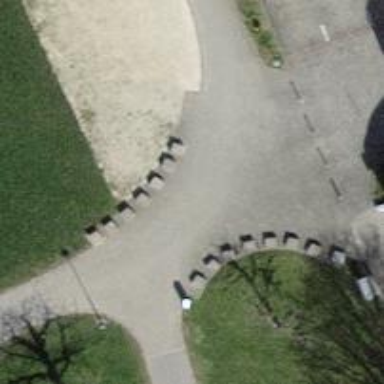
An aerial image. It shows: Paved path.